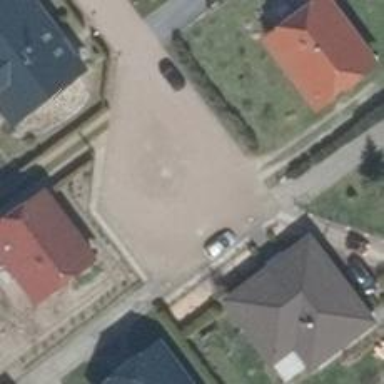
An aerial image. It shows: Turning circle on the road.